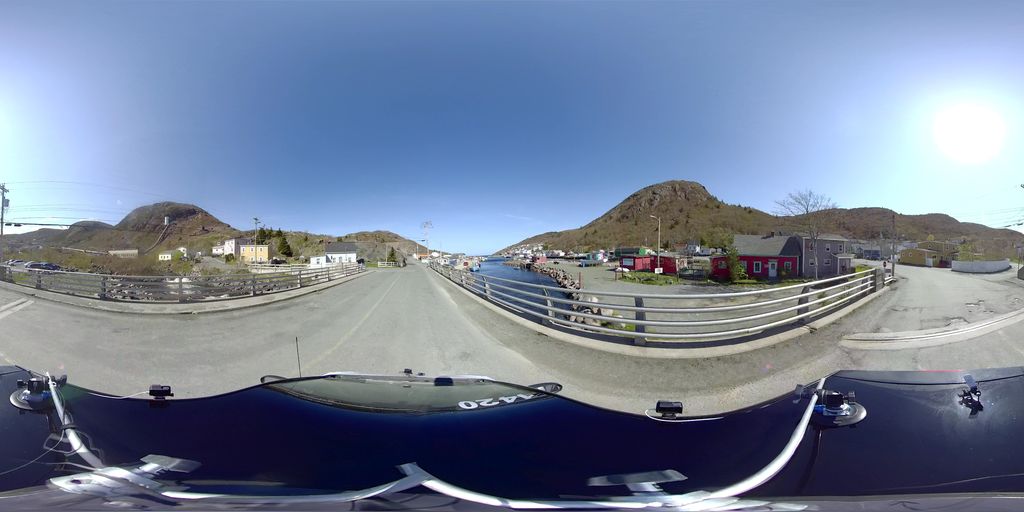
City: st_johns